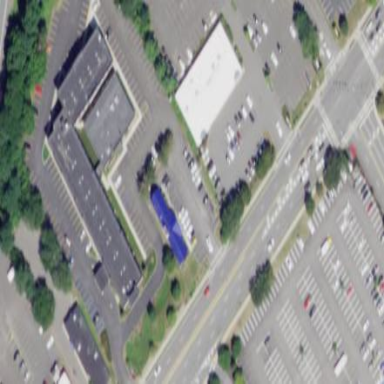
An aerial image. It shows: Retail area.